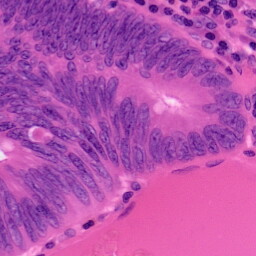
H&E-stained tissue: Colon